Field crop: tomato
Growth stage: 1
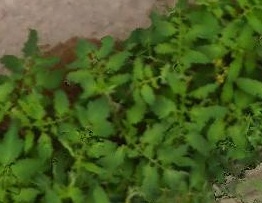
Species: tomato